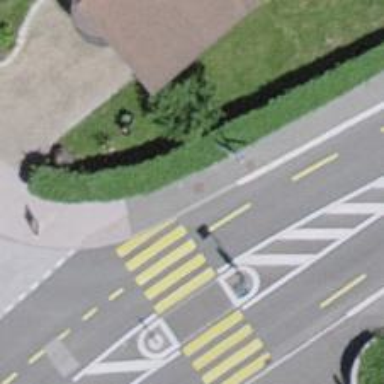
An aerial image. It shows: Sidewalk.